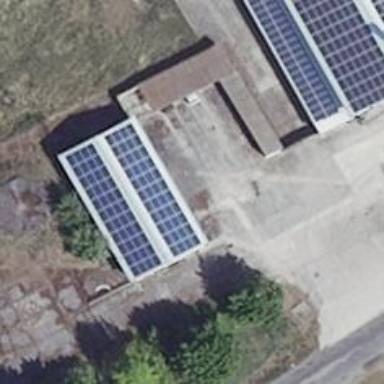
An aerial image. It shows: Gabled roof farm auxiliary building with grey roof. It has small solar photovoltaic panel generator installed along the orientation of the roof.